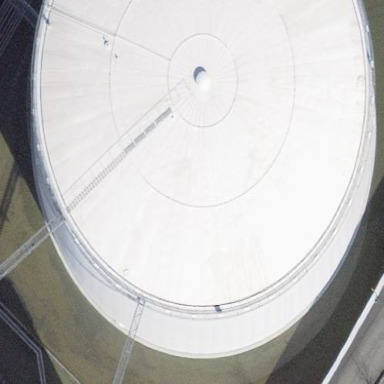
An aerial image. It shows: Storage tank with man-made structure.